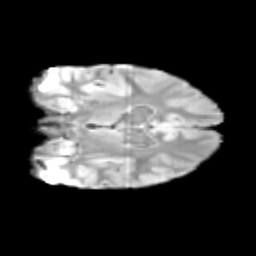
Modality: T2w
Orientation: coronal
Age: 9
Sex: female
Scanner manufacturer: siemens
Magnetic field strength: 3 T
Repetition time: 3.8 s
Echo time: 0.07 s